Question: I wish to obain the alpha shape using CGAL.
@sloriot provides <URL> and after my customization:
'''
from sys import *
path.append("../../cgal_package")
from CGAL.Alpha_shapes_2 import *
from CGAL.Triangulations_2 import Delaunay_triangulation_2
from CGAL.Kernel import *
from random import *
import matplotlib.pyplot as plt
from matplotlib.font_manager import FontProperties
import constants
def Point_2_str(self):
return "Point_2"+str((self.x(), self.y()))
# now we turn it into a member function
Point_2.__str__ = Point_2_str
def show_alpha_values(AS):
print "Alpha spectrum"
for alpha_value in AS.alpha:
print alpha_value
def read_points(file):
result = []
dataFile = open(file, 'r')
for i, line in enumerate(dataFile):
coordinateList = [float(x) for x in line.strip().split()]
for j in range(0, len(coordinateList), 2):
result.append(Point_2(coordinateList[j], coordinateList[j+1]))
dataFile.close()
return result
def getAlphaShape():
L =[]
verbose = True
list_of_points = read_points(constants.PROJECT_PATH + '\data\clusters.txt')
a = Alpha_shape_2()
a.make_alpha_shape(list_of_points)
a.set_mode(Alpha_shape_2.Mode.REGULARIZED)
a.set_alpha(1000)
alpha_shape_edges = []
alpha_shape_vertices = []
for it in a.alpha_shape_edges:
alpha_shape_edges.append(a.segment(it))
for it in a.alpha_shape_vertices:
alpha_shape_vertices.append(it)
_showAlphaShape(list_of_points, alpha_shape_vertices)
print "alpha_shape_edges"
print len(alpha_shape_edges)
print "alpha_shape_vertices"
print len(alpha_shape_vertices)
print "Optimal alpha: "
print a.find_optimal_alpha(2).next()
def _showAlphaShape(points, vertices):
fig = plt.figure()
axes = fig.add_axes([0.1, 0.1, 0.8, 0.8]) # left, bottom, width, height (range 0 to 1)
axes.axis('equal')
axes.set_xlabel(r'$x (m)$')
axes.set_ylabel(r'$y (m)$')
axes.set_title(r'$lpha$-shape of clusters')
# draw cluster points
x = [pt.x() for pt in points]
y = [pt.y() for pt in points]
axes.scatter(x, y, s=1)
# draw alpha shape
for i in range(len(vertices)-1):
x1 = vertices[i].point()[0]
x2 = vertices[i+1].point()[0]
y1 = vertices[i].point()[1]
y2 = vertices[i+1].point()[1]
axes.plot([[x1, x2], [y1, y2]], color='b')
fontP = FontProperties()
fontP.set_size('7')
axes.legend(loc=3, prop=fontP)
fig.savefig(constants.PROJECT_PATH + '\data\1.svg')
'''

The blue part is obviously the alpha-shape.
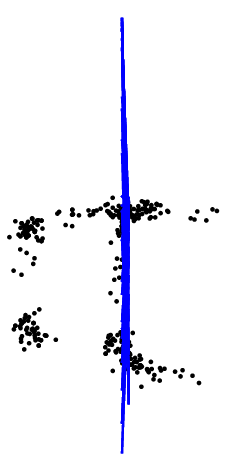
Answer: See from <URL>. I highly suspect it is due to the mismatch between your CGAL and your Python package.